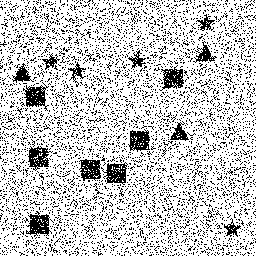
Squares: 7
Triangles: 3
Stars: 5
Total shapes: 15